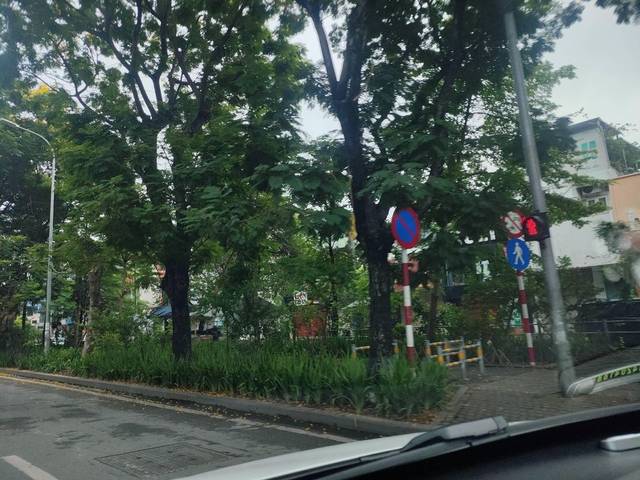
Region: Vietnam
Coordinates: 21.014, 105.819